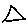
Label: triangle